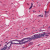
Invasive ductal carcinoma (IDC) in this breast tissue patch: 0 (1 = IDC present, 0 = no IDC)